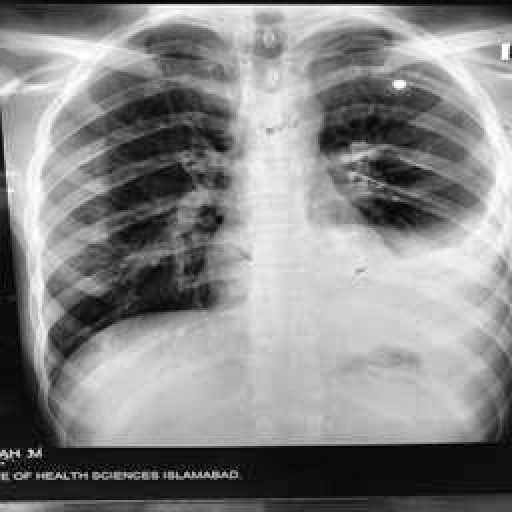
Finding: TUBERCULOSIS